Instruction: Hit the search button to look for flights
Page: home
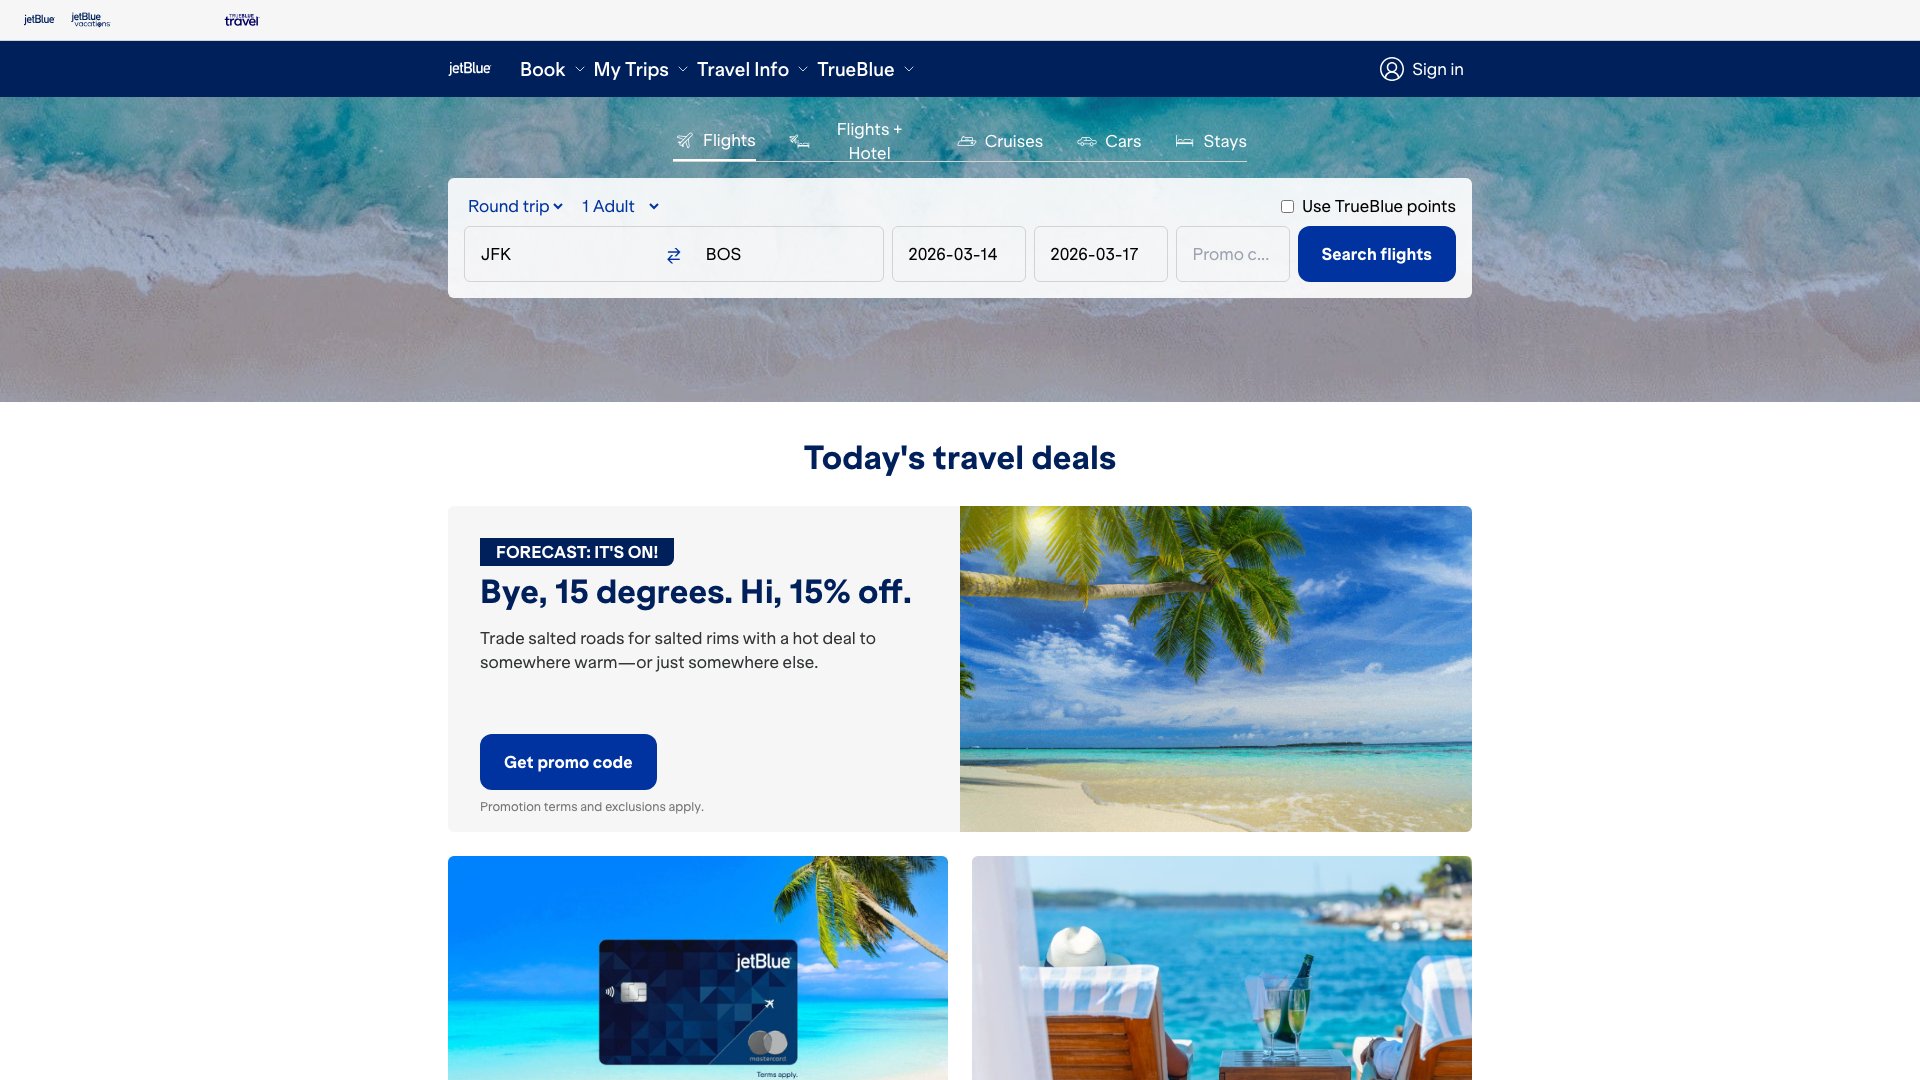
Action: click